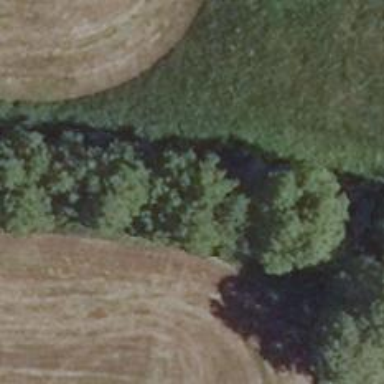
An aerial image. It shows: Row of deciduous broadleaved trees.